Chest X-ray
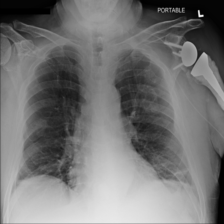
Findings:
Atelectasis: negative
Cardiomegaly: negative
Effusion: negative
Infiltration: negative
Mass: negative
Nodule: negative
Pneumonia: negative
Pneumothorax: negative
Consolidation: negative
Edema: negative
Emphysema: negative
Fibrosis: negative
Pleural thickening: negative
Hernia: negative